Aerial crown-view tile of a tropical tree (Barro Colorado Island, Panama), acquired 20250317:
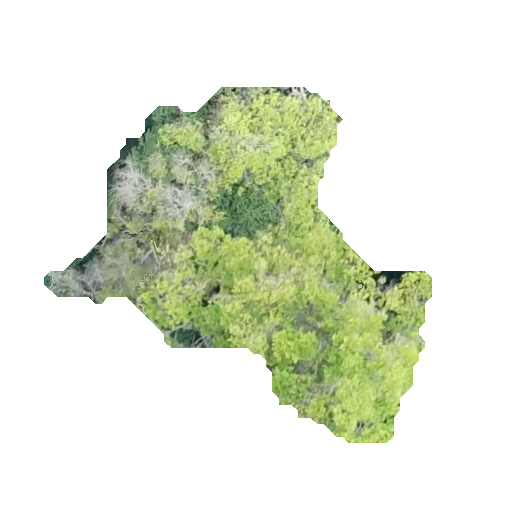
Species: Terminalia amazonia
GBIF accepted scientific name: Terminalia amazonica
Crown area: 107.218 m²